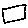
Label: square